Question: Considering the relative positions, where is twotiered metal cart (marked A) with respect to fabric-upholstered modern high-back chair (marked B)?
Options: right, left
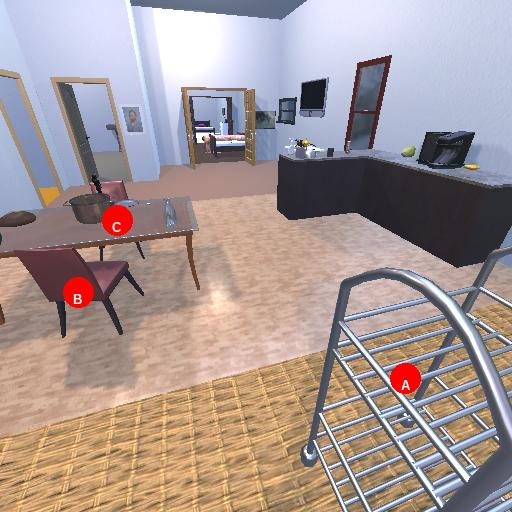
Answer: right